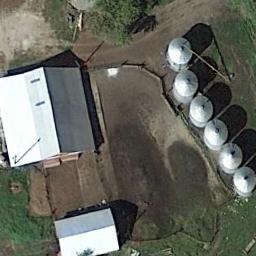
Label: storage_tank